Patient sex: M
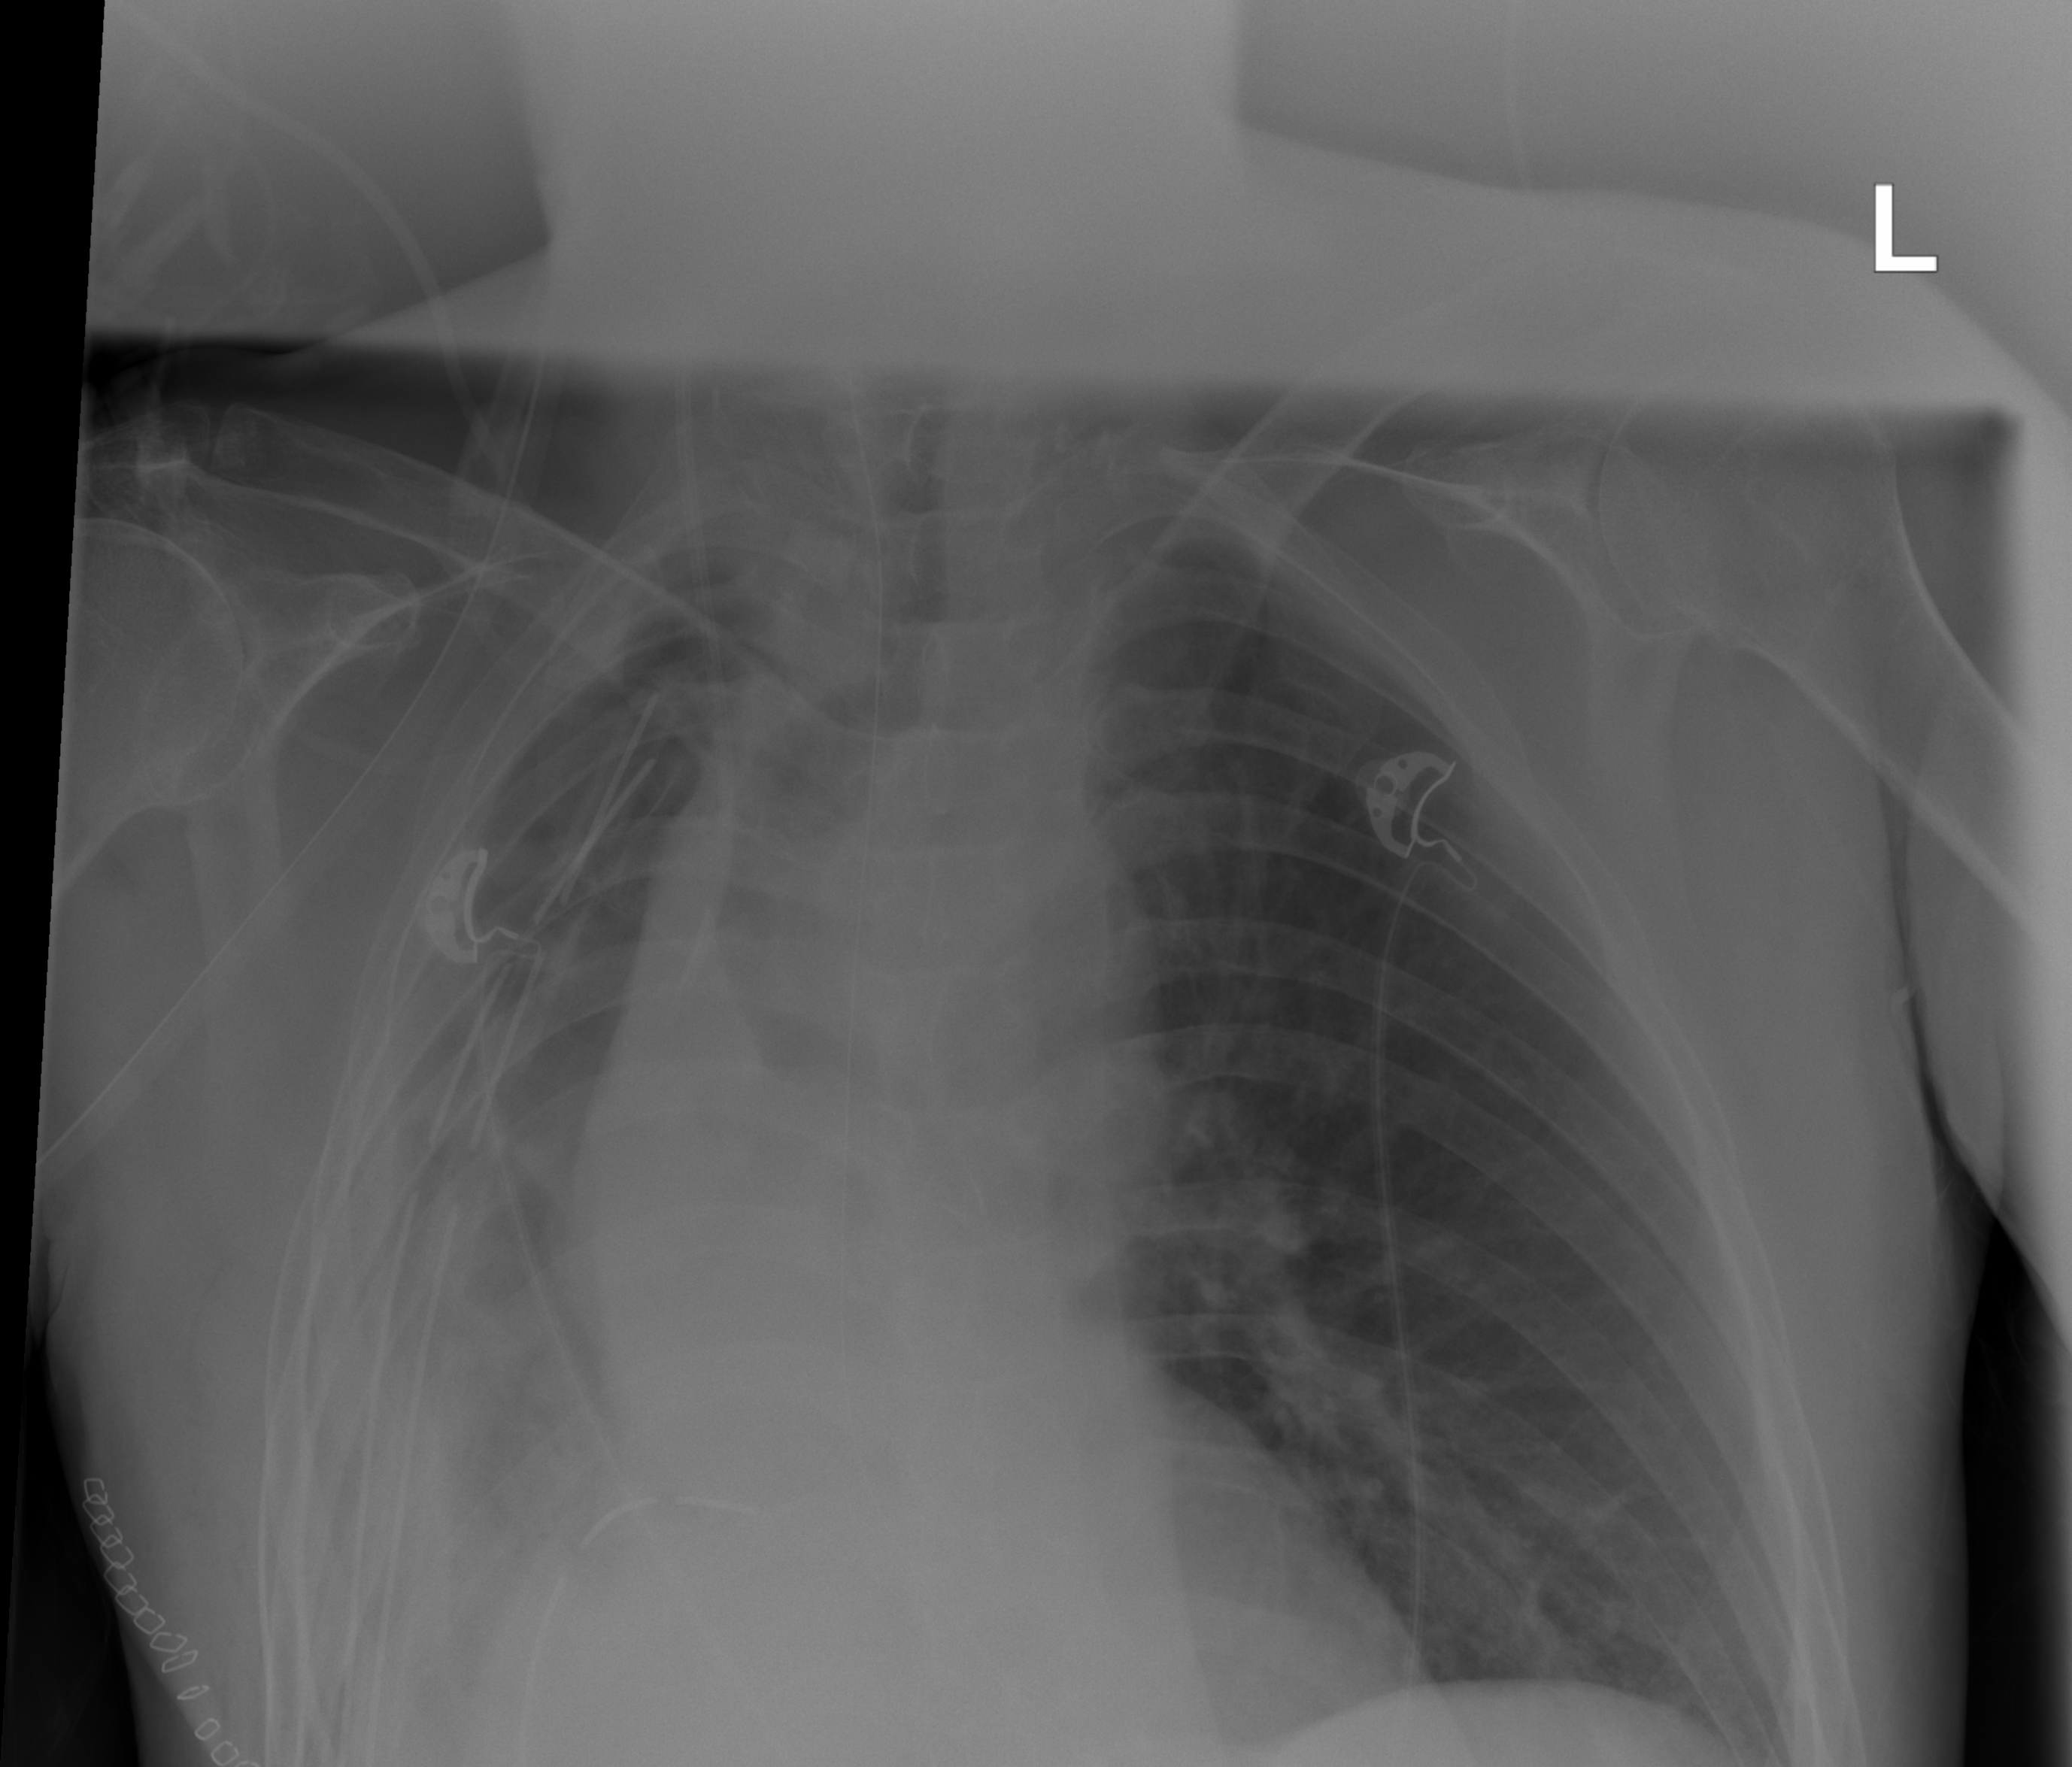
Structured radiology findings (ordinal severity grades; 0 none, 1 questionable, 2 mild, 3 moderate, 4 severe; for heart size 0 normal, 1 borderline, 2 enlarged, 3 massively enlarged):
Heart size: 1
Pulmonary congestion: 1
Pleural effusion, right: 2
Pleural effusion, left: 0
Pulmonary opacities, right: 2
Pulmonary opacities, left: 0
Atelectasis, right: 2
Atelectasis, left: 0